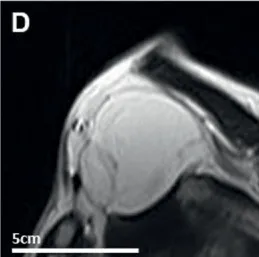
T1-weigthed imaging showing the right brachial plexus lipoma (12 x 5 cm). Sagittal view. Of the lipoma.
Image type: radiology (mri)